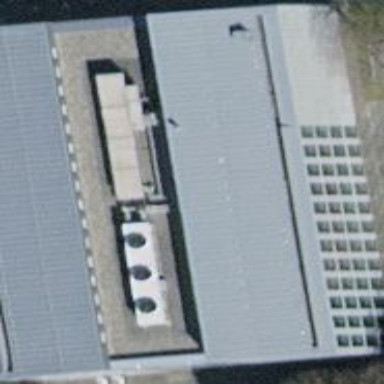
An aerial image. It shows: Office building.